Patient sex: M
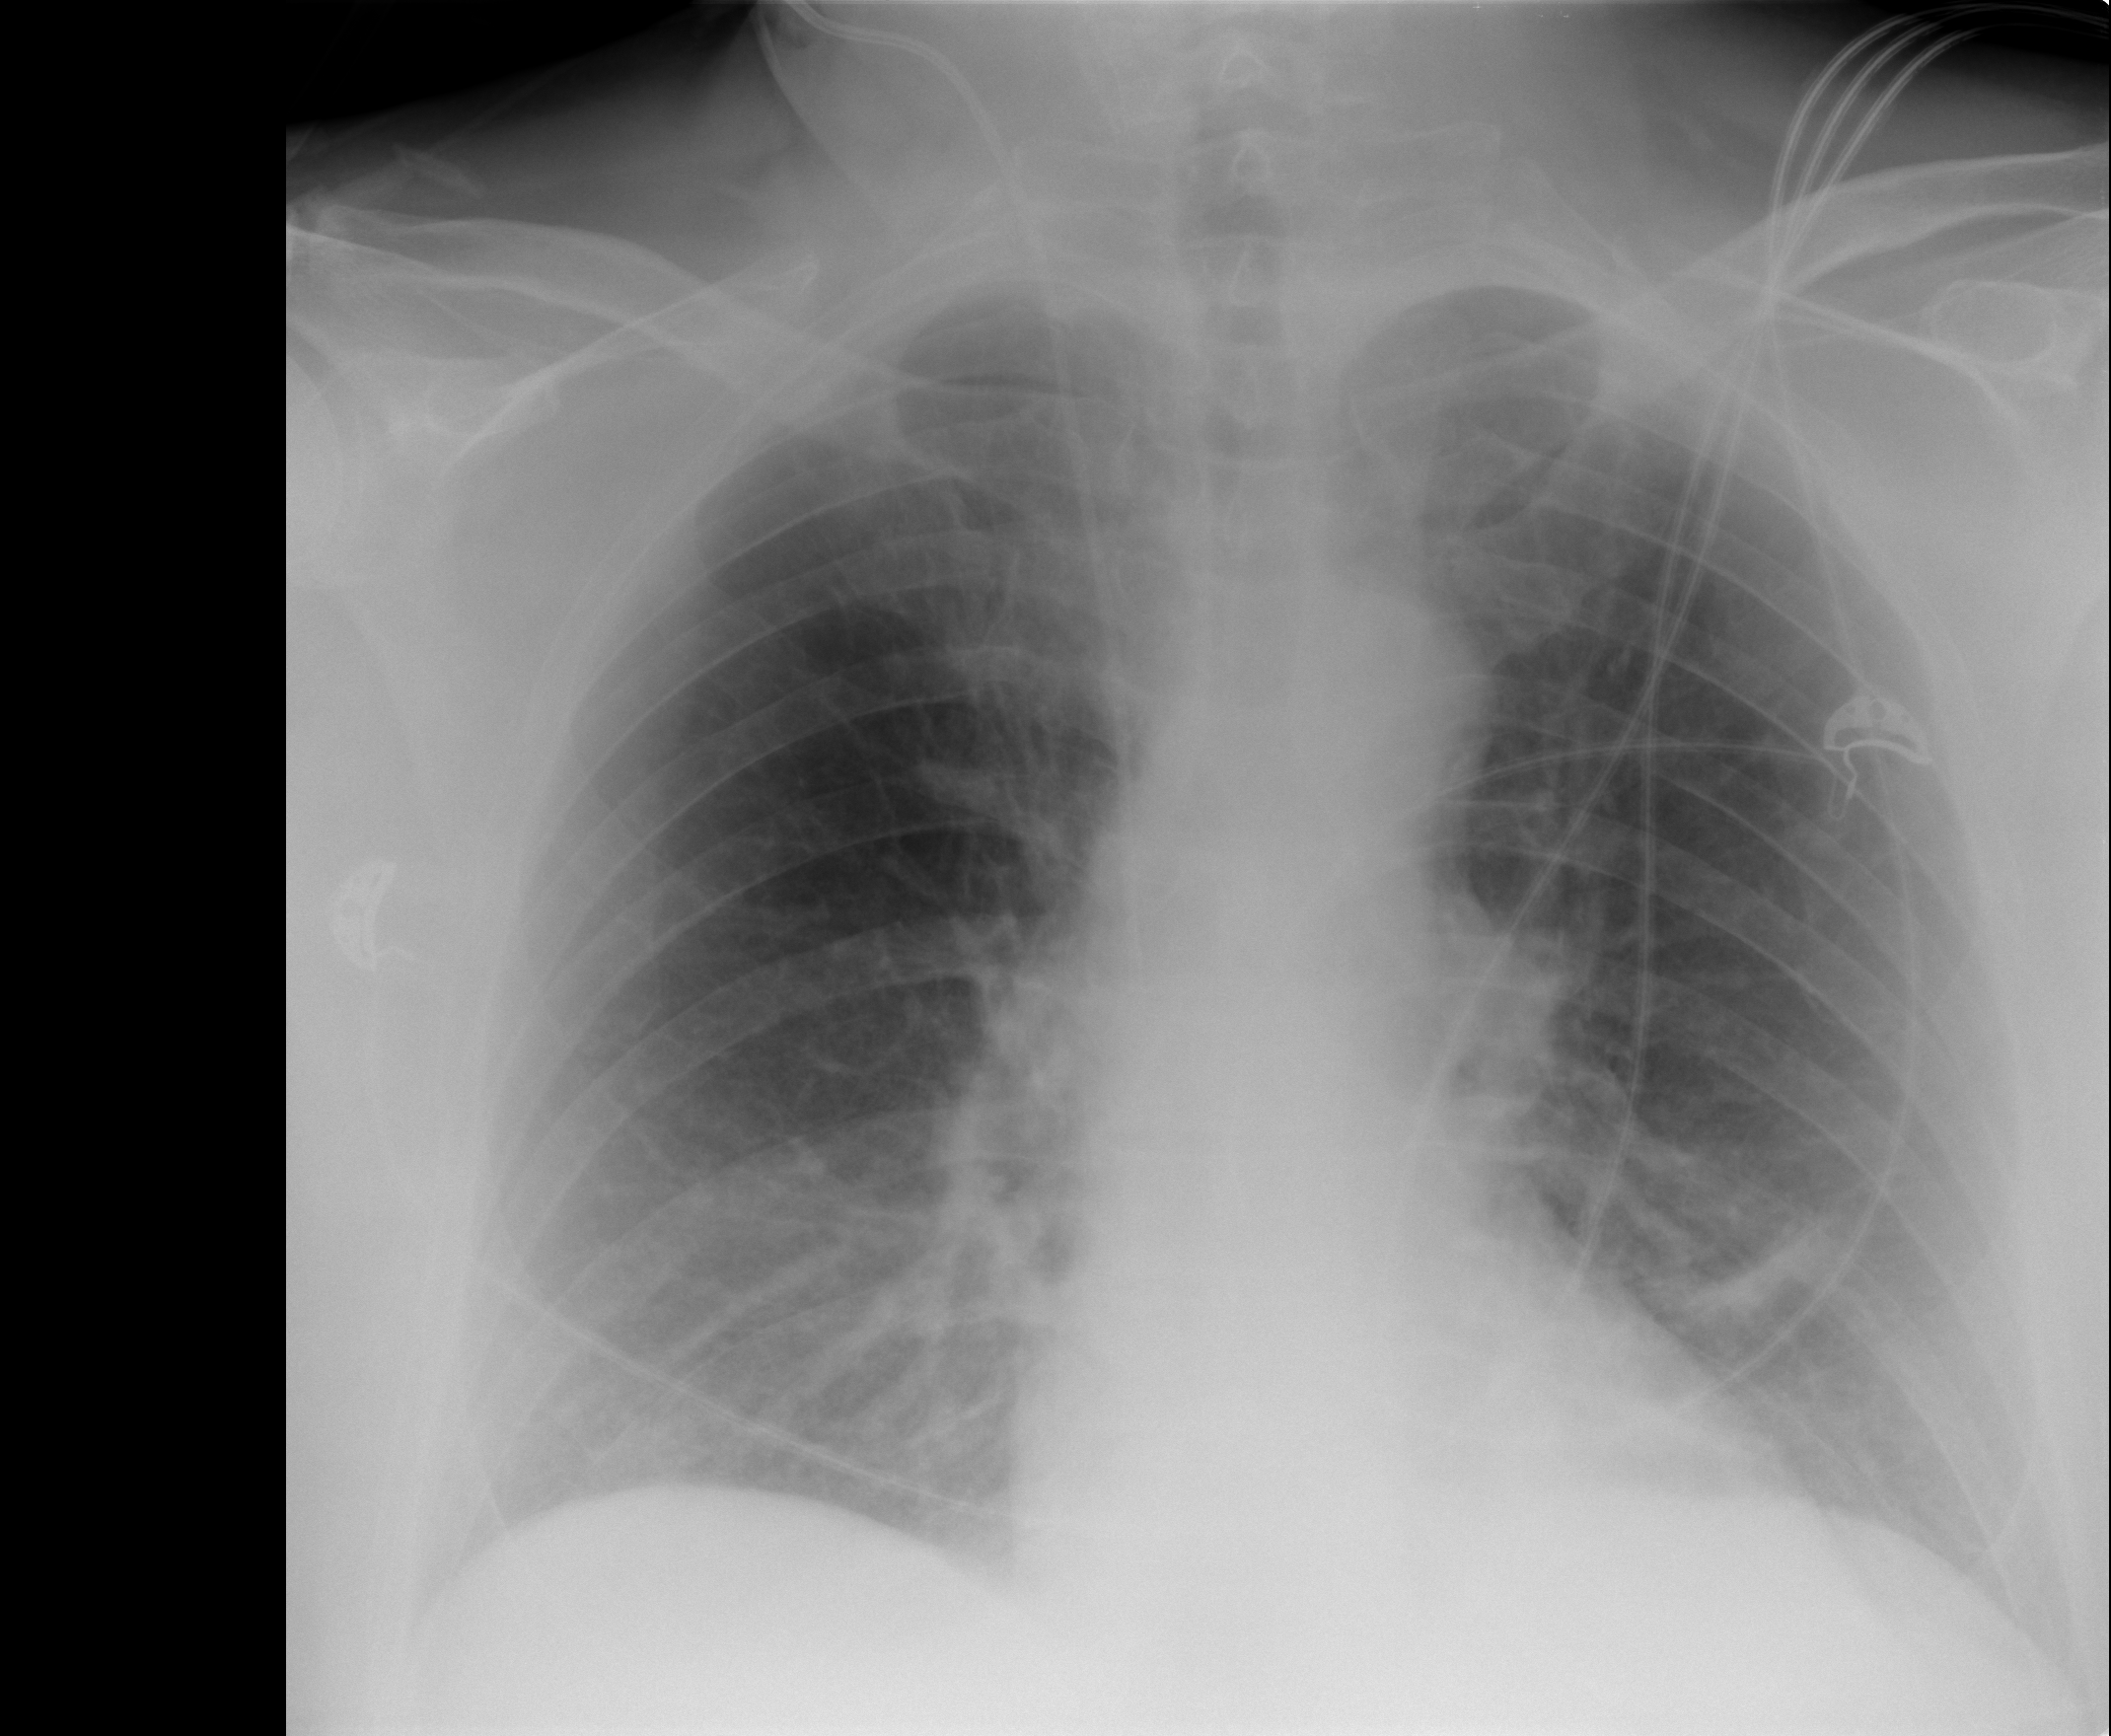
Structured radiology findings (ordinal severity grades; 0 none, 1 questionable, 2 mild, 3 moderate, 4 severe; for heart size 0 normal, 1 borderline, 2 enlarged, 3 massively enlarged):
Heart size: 0
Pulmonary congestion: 2
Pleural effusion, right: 0
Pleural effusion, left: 0
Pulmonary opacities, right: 0
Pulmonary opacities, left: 0
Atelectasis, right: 0
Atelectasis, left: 0